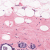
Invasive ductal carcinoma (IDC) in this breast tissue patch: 0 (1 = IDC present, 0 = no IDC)